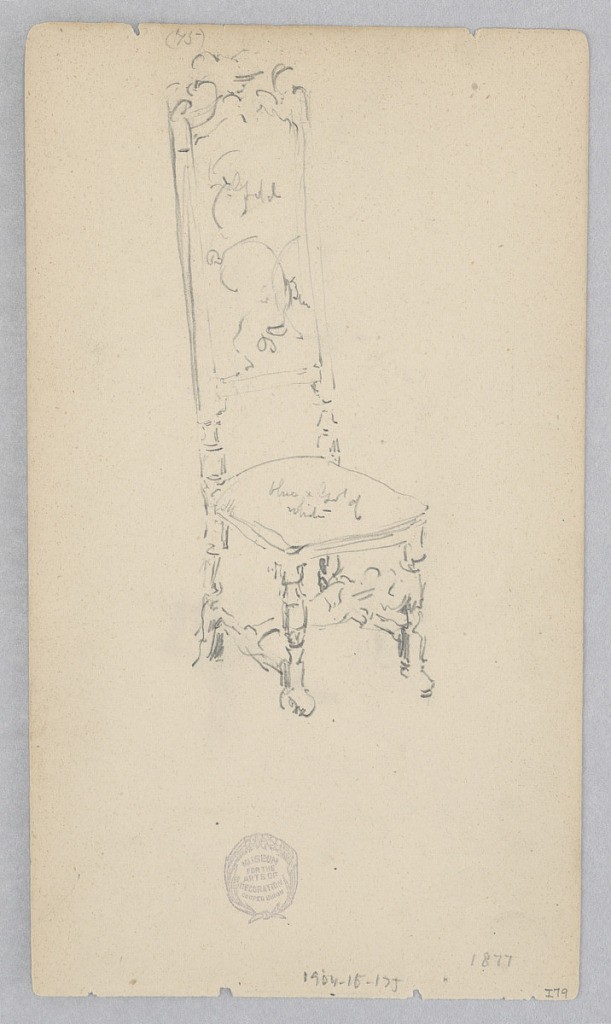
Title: Chair
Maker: Robert Frederick Blum, American, 1857–1903
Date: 1877
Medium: Graphite on wove paper
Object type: Drawing
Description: Sketch of a high back side chair.